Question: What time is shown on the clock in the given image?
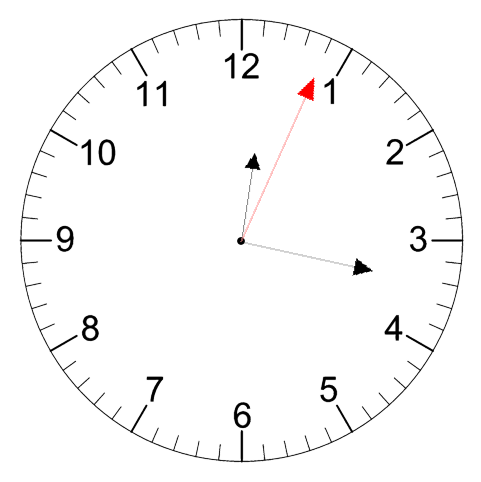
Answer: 12:17:04